Question: I've tried so many different approaches to this and none of them have worked. I'm open to suggestion.
I am making a custom "button". It's not of type 'Button' but will behave as a multi-state button. Each button has 3 differently colored glyphs which represent the different states (blue, white, and orange). Whichever glyph is in the primary state is much larger than the others, like so:

At the moment, each "button" is a LinearLayout with 3 ImageViews and each ImageView is populated by a PathShape drawable with weights 0.2 + 0.6 + 0.2 = 1.0. That part works just fine. The 0.6 is the primary state weight.
I have a simple button on screen to trigger the animation. The animation will reduce the current primary from 0.6 weight to 0.2 weight, and the new primary from 0.2 to 0.6. One shrinks, the other grows.
Problem: The animations will not run simultaneously, even though I've explicitly told them to run simultaneously. The first one shrinks from 0.6 to 0.2, then there is a slight pause, and then the second one grows from 0.2 to 0.6.
'''
Button button = (Button)this.findViewById(R.id.shift);
button.setOnClickListener(new View.OnClickListener() {
public Animator makeWeightAnimator(final View v, float startingWeight, float endingWeight) {
long duration = 2000;
ValueAnimator va = ValueAnimator.ofFloat(startingWeight, endingWeight);
va.setDuration(duration);
va.addUpdateListener(new ValueAnimator.AnimatorUpdateListener() {
public void onAnimationUpdate(ValueAnimator animation) {
Float value = (Float) animation.getAnimatedValue();
LinearLayout.LayoutParams paramsanim = (LinearLayout.LayoutParams)v.getLayoutParams();
paramsanim.weight = value.floatValue();
v.requestLayout();
}
});
return va;
}
@Override
public void onClick(View v) {
float newBlueWeight = 0.2f;
float newWhiteWeight = 0.2f;
float newOrangeWeight = 0.2f;
if (state == 0) {
// Make blue larger
newBlueWeight = 0.6f;
} else if (state == 1) {
// Make white larger
newWhiteWeight = 0.6f;
} else {
// Make orange larger
newOrangeWeight = 0.6f;
}
// Total will be 0.2 + 0.6 + 0.2 = 1.0
List<Animator> animators = new LinkedList<Animator>();
LinearLayout.LayoutParams blueParams = (LinearLayout.LayoutParams)blueImage.getLayoutParams();
Log.d("TA", String.format("blue %f -> %f", blueParams.weight, newBlueWeight));
if (Math.abs(blueParams.weight - newBlueWeight) > 0.001) {
// new weight is different from existing weight
Animator va = makeWeightAnimator(blueImage, blueParams.weight, newBlueWeight);
animators.add(va);
}
LinearLayout.LayoutParams whiteParams = (LinearLayout.LayoutParams)whiteImage.getLayoutParams();
Log.d("TA", String.format("white %f -> %f", whiteParams.weight, newWhiteWeight));
if (Math.abs(whiteParams.weight - newWhiteWeight) > 0.001) {
// new weight is different from existing weight
Animator va = makeWeightAnimator(whiteImage, whiteParams.weight, newWhiteWeight);
animators.add(va);
}
LinearLayout.LayoutParams orangeParams = (LinearLayout.LayoutParams)orangeImage.getLayoutParams();
Log.d("TA", String.format("orange %f -> %f", orangeParams.weight, newOrangeWeight));
if (Math.abs(orangeParams.weight - newOrangeWeight) > 0.001) {
// new weight is different from existing weight
Animator va = makeWeightAnimator(orangeImage, orangeParams.weight, newOrangeWeight);
animators.add(va);
}
if (animators.size() > 0) {
AnimatorSet s = new AnimatorSet();
s.playTogether(animators);
s.start();
}
state++;
if (state > 2) {
state = 0;
}
}
});
'''
Here is a video I made showing the animations running sequentially instead of in parallel:
<URL>
I have even tried combining all of the changes down into one animator instead of trying to have multiple animators running parallel, but the animations STILL happen sequentially. I feel like I'm losing my mind:
'''
public Animator makeSimultaneousAnimator(final ViewGroup parentViewGroup, final View growingView, final View shrinkingView, final View otherView, float startingWeight, float endingWeight) {
long duration = 2000;
ValueAnimator va = ValueAnimator.ofFloat(startingWeight, endingWeight);
va.setDuration(duration);
va.addUpdateListener(new ValueAnimator.AnimatorUpdateListener() {
public void onAnimationUpdate(ValueAnimator animation) {
Float value = (Float) animation.getAnimatedValue();
float growingWeight = value.floatValue();
LinearLayout.LayoutParams growingParams = (LinearLayout.LayoutParams)growingView.getLayoutParams();
LinearLayout.LayoutParams shrinkingParams = (LinearLayout.LayoutParams)shrinkingView.getLayoutParams();
LinearLayout.LayoutParams otherParams = (LinearLayout.LayoutParams)otherView.getLayoutParams();
float otherWeight = otherParams.weight;
float shrinkingWeight = 1.0f - growingWeight - otherWeight;
growingParams.weight = growingWeight;
shrinkingParams.weight = shrinkingWeight;
parentViewGroup.requestLayout();
//growingView.requestLayout();
//shrinkingView.requestLayout();
}
});
return va;
}
'''
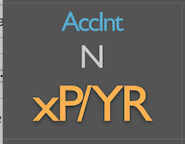
Answer: I'd keep a reference to the big 'ImageView', to easily follow it. Then every time an event is fired, decrease the big one and increase another one.
I've done an example with a click listener on each 'ImageView' inside a 'LinearLayout'.
The big one initially is the middle 'ImageView' and it's weight is pre-set to be '0.6' while others have it at '0.2'.
## Code:
'''
private static final float FROM_WEIGHT = 0.2f;
private static final float TO_WEIGHT = 0.6f;
private static final int DURATION = 500;
private View v1, v2, v3, big;
private View.OnClickListener clickListener = new View.OnClickListener() {
@Override
public void onClick(View v) {
if (v == big) {
return;
} else if (v1 == big) {
animate(v1, TO_WEIGHT, FROM_WEIGHT);
} else if (v2 == big) {
animate(v2, TO_WEIGHT, FROM_WEIGHT);
} else if (v3 == big) {
animate(v3, TO_WEIGHT, FROM_WEIGHT);
}
big = v;
animate(v, FROM_WEIGHT, TO_WEIGHT);
}
};
@Override
protected void onCreate(Bundle savedInstanceState) {
super.onCreate(savedInstanceState);
setContentView(R.layout.activity_main);
v1 = findViewById(R.id.tv1);
big = v2 = findViewById(R.id.tv2);
v3 = findViewById(R.id.tv3);
v1.setOnClickListener(clickListener);
v2.setOnClickListener(clickListener);
v3.setOnClickListener(clickListener);
}
private void animate(final View v, float from, float to) {
ValueAnimator va = ValueAnimator.ofFloat(from, to);
va.setDuration(DURATION);
va.addUpdateListener(new ValueAnimator.AnimatorUpdateListener() {
public void onAnimationUpdate(ValueAnimator animation) {
float growingWeight = (Float) animation.getAnimatedValue();
LinearLayout.LayoutParams params = (LinearLayout.LayoutParams) v.getLayoutParams();
params.weight = growingWeight;
v.setLayoutParams(params);
}
});
va.start();
}
'''
## Layout:
'''
<LinearLayout
xmlns:android="http://schemas.android.com/apk/res/android"
android:layout_width="match_parent"
android:layout_height="match_parent"
android:orientation="vertical">
<ImageView
android:background="#00FFFF"
android:layout_weight="0.2"
android:id="@+id/tv1"
android:layout_width="100dp"
android:layout_height="0dp"/>
<ImageView
android:background="#FFFF00"
android:layout_weight="0.6"
android:id="@+id/tv2"
android:layout_width="100dp"
android:layout_height="0dp"/>
<ImageView
android:background="#FF00FF"
android:layout_weight="0.2"
android:id="@+id/tv3"
android:layout_width="100dp"
android:layout_height="0dp"/>
</LinearLayout>
'''
## Effect: